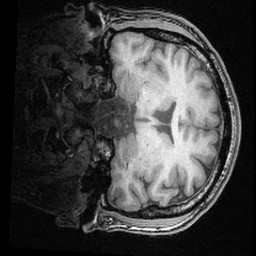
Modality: T1w
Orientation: coronal
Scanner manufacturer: ge
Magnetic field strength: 3 T
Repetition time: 0.008572 s
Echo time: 0.003384 s